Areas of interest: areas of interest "Comprehensive Gymnasium"
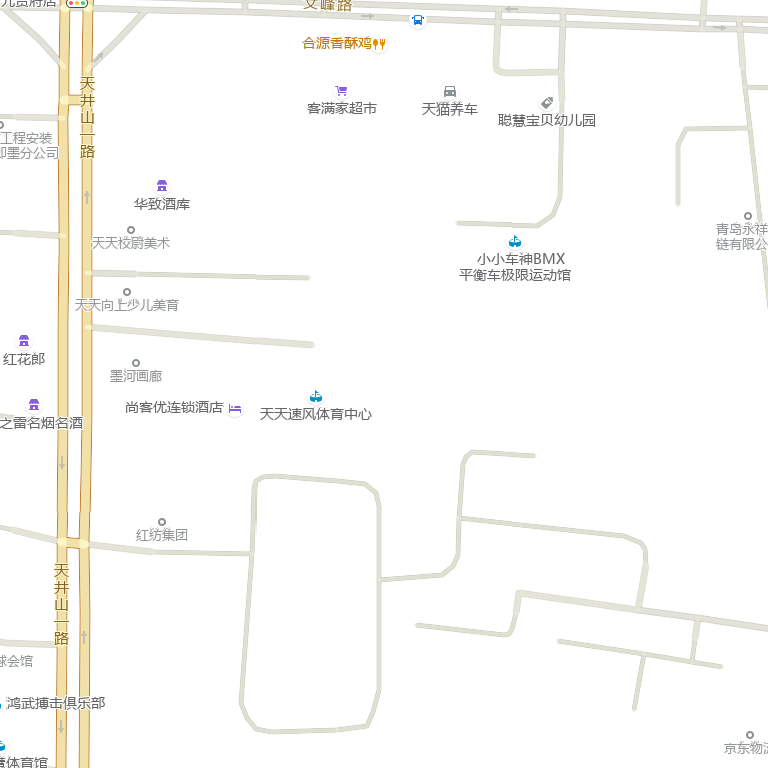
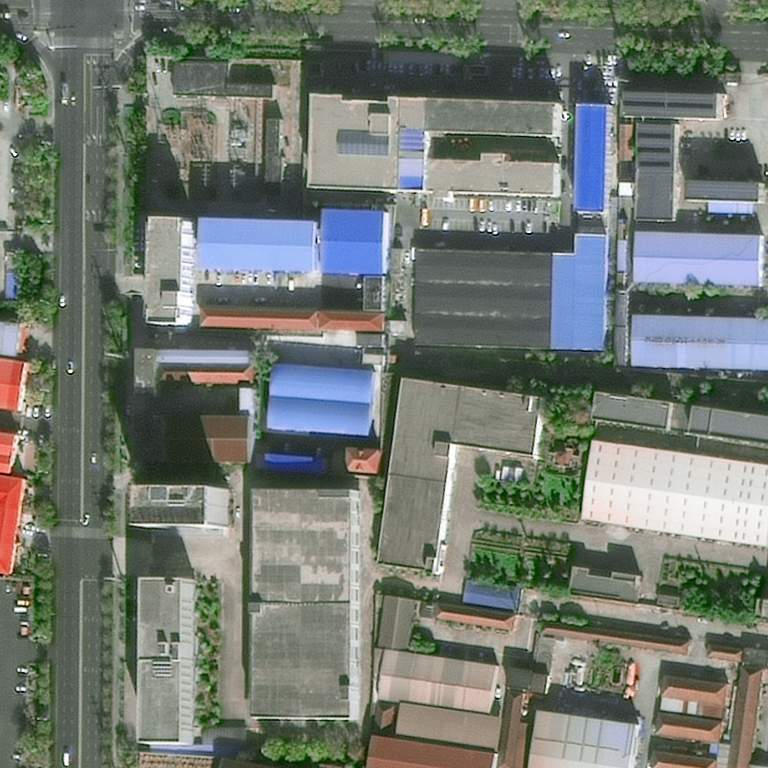